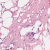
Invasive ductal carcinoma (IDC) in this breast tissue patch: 0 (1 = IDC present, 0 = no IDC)